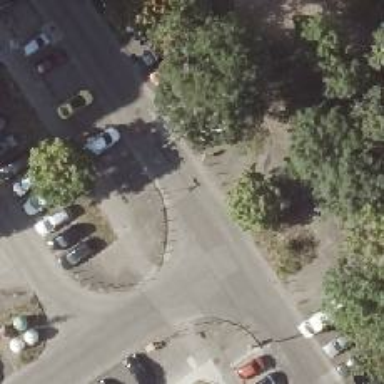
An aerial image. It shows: Unmarked crossing on the road.